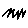
Label: zigzag